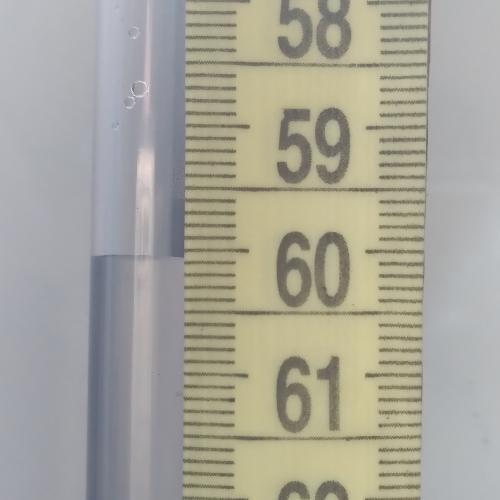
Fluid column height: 60.1 cm